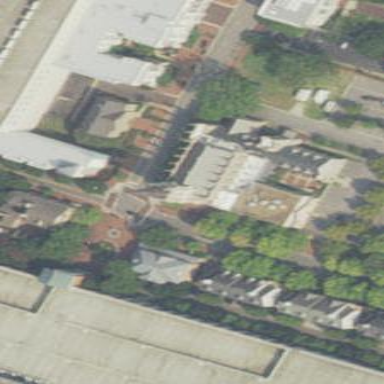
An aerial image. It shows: Building serving as place of worship.